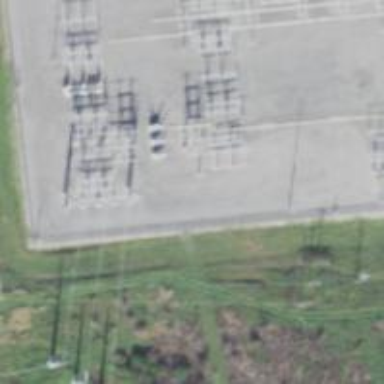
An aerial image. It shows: Switch used for power control.